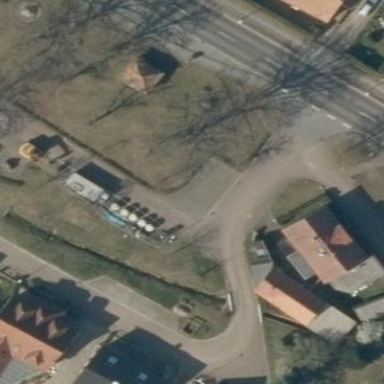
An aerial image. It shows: Parking area with surface.